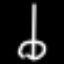
Label: line